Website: apple
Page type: newsletter-management
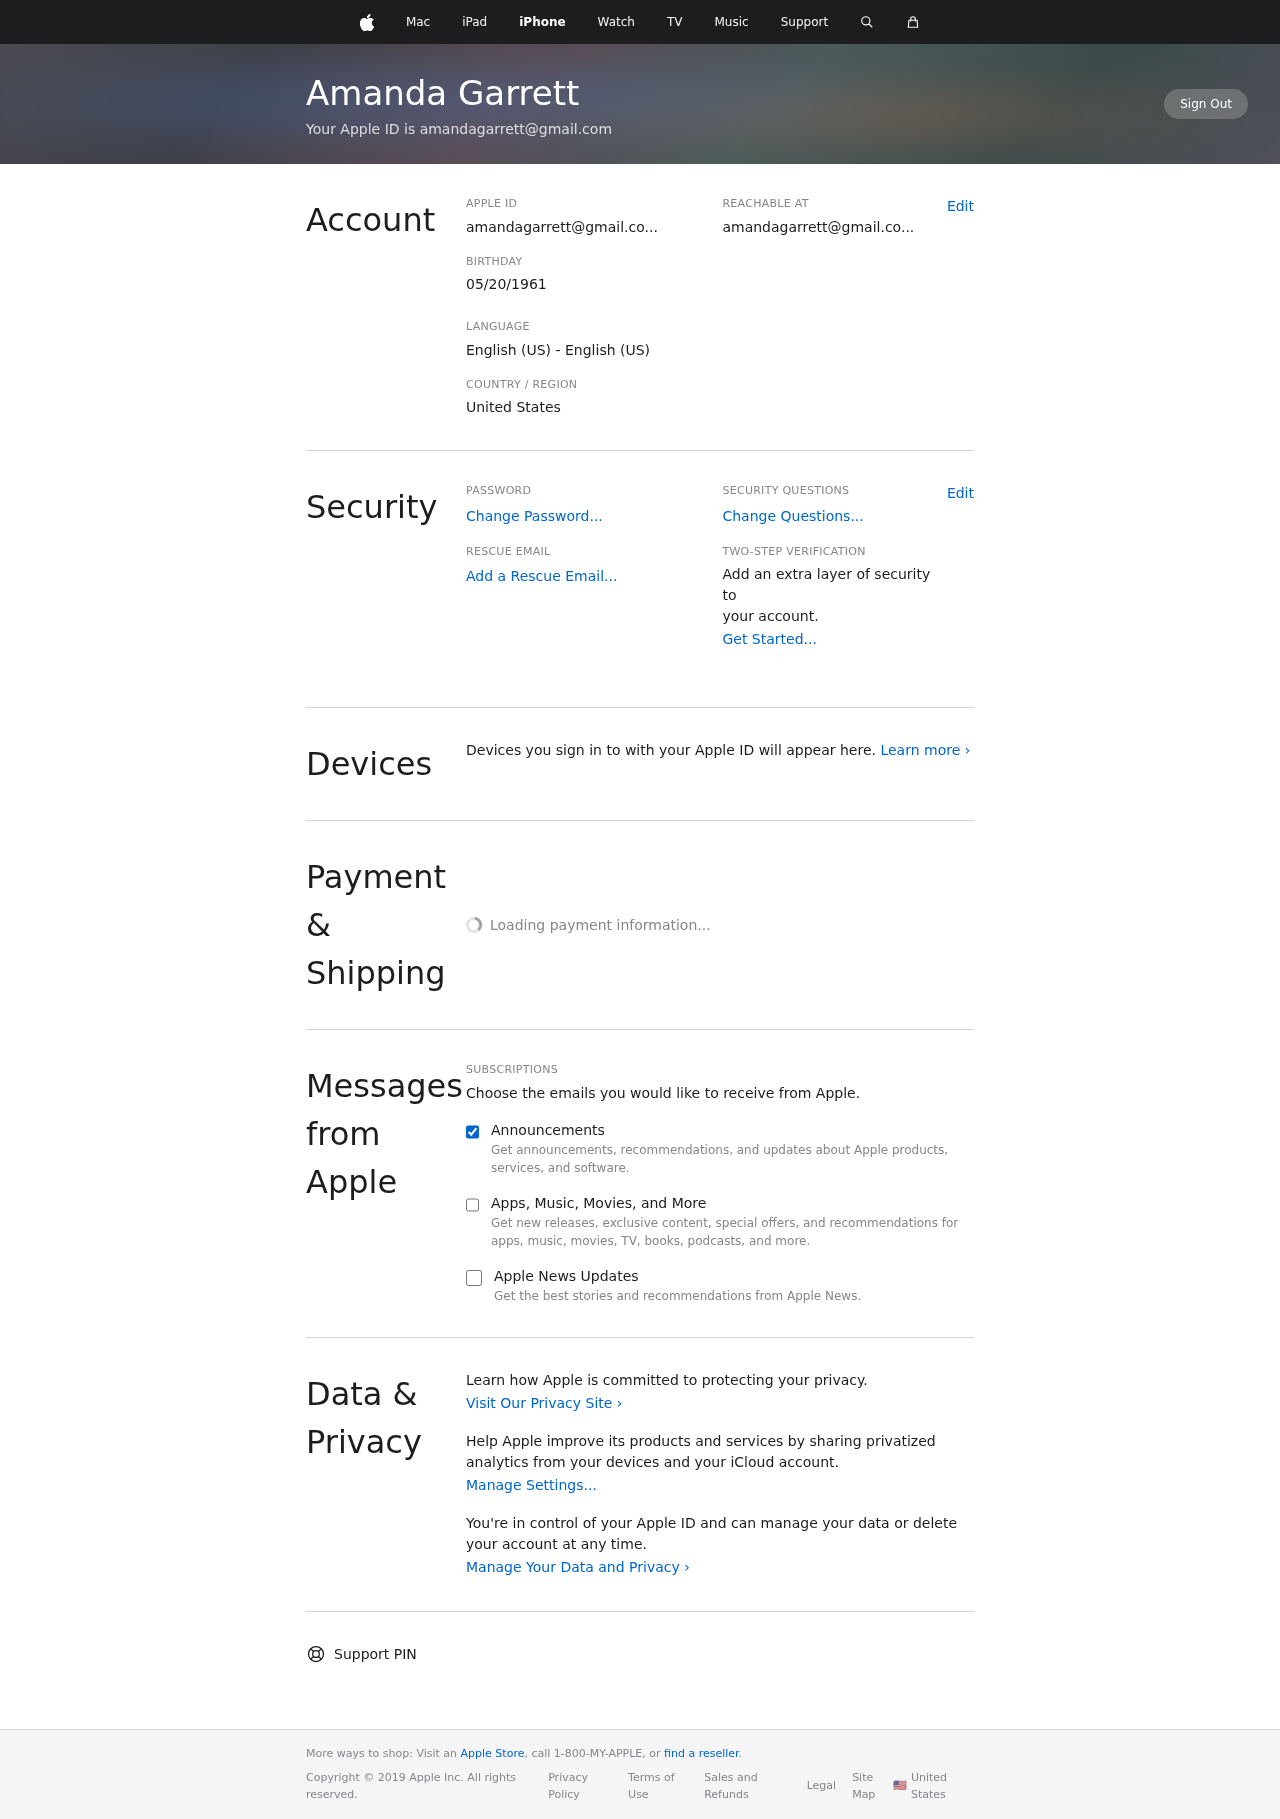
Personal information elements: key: PII_COUNTRY
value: United States
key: PII_DOB
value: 05/20/1961
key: PII_EMAIL
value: amandagarrett@gmail.co...
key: PII_EMAIL
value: amandagarrett@gmail.com
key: PII_FULLNAME
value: Amanda Garrett
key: PII_EMAIL2
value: amandagarrett@gmail.co...